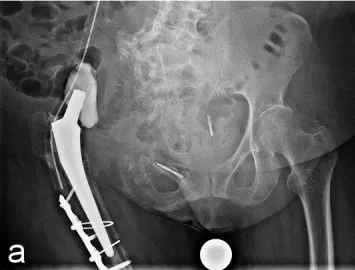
Acetabular cab in place.
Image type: radiology (x_ray)